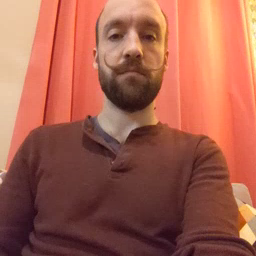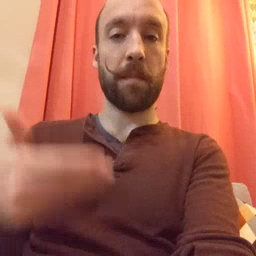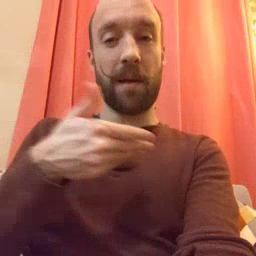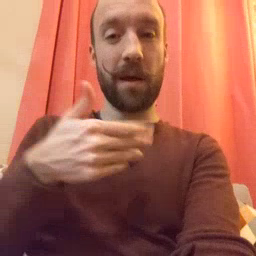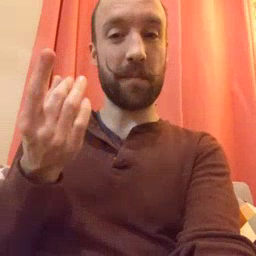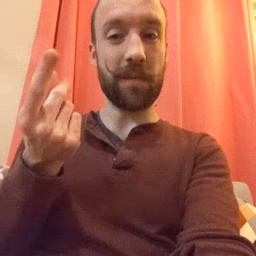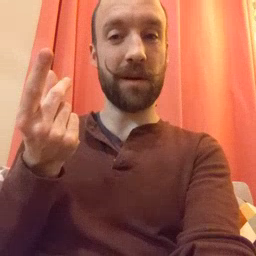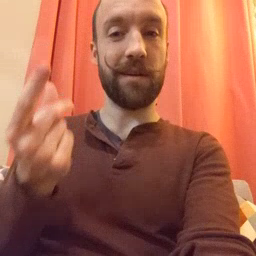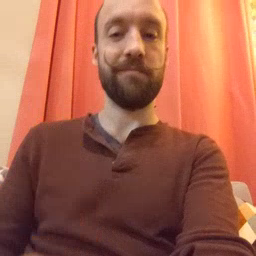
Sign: puppy